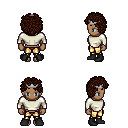
a pixel art fantasy rpg character, female body template, human, dark skin, white long-sleeve shirt, gold greaves, brown curly afro hairstyle, silver tiara, black shoes, four views (front, back, left, right), 2x2 character sprite sheet, small pixel art, hard edges, no anti-aliasing